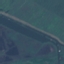
Land use / land cover: River